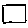
Label: square